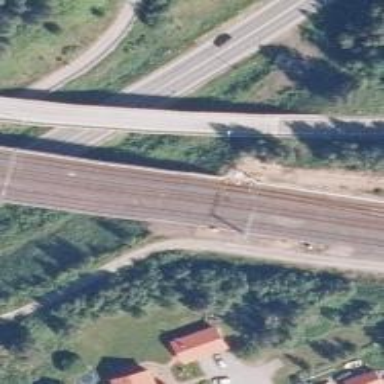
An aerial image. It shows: Bridge with railway tracks. The electrified line has continuous contact line.